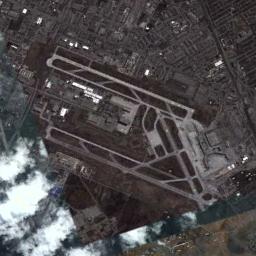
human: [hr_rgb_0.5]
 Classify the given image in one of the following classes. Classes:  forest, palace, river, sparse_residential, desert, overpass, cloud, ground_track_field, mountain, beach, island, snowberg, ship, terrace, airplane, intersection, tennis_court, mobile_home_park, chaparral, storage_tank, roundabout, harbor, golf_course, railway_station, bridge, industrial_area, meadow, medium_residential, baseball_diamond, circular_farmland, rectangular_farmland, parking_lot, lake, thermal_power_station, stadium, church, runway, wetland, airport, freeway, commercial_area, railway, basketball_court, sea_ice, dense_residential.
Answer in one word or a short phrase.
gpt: airport